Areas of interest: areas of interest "Yin Ruins Palace and Ancestral Temple Site"
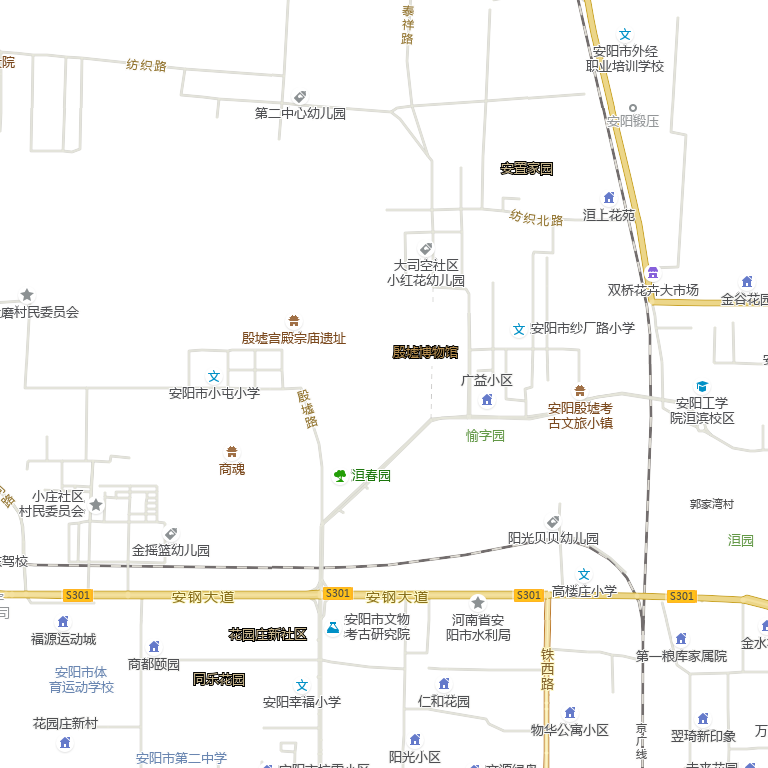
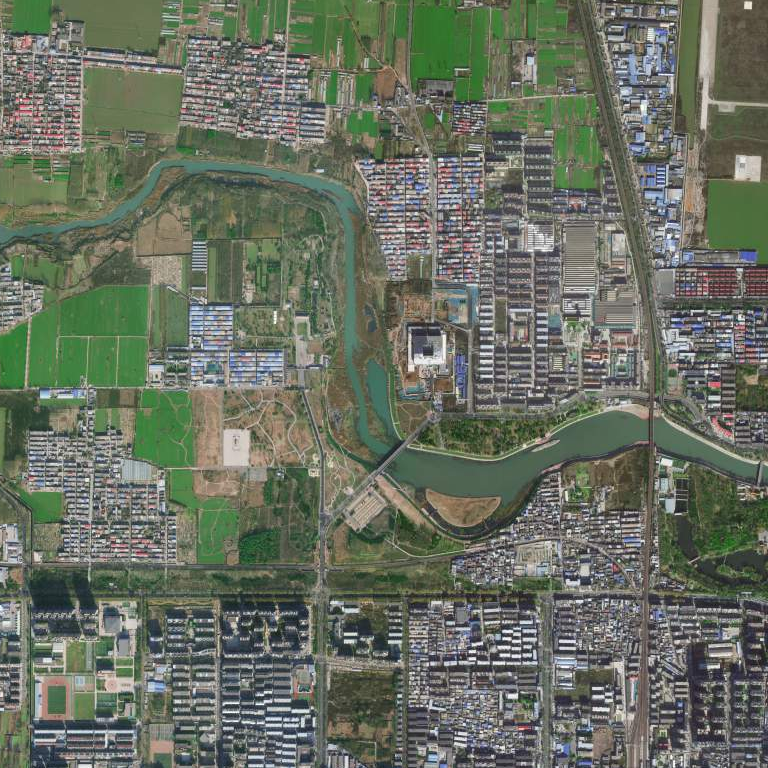